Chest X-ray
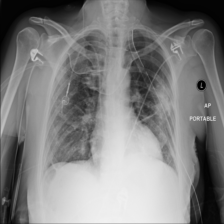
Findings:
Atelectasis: negative
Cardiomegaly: negative
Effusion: negative
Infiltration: negative
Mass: negative
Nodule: negative
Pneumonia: negative
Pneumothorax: positive
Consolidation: negative
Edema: negative
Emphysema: negative
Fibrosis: negative
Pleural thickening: negative
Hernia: negative